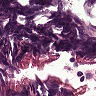
Metastatic tissue present: no